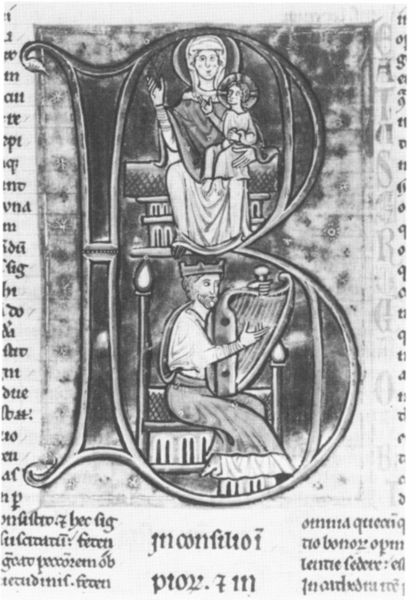
Titel: Psalter mit Glossen von Alexander Neckham
Institution: Oxford, Bodleian Library
Schlagwörter: gott, hand, himmel, mann, sitzen, fenster, frau, hut, hüte, kopfbedeckungen, schwarz, stuhl, weiss, zeichnung, dach, schleier, bart, mütze, mützen, bibel, sessel, sitzend, kind, mutter, musik, krone, rechts, kopfbedeckung, schrift, sitz, perspektive, haltung, könig, thron, kopftuch, detail, inschrift, musikinstrument, musizieren, sitzt, bett, schoß, buch, druck, jungfrau, illustration, text, zeitung, buchstabe, beschriftung, initiale, bleistift, insignie, pergament, heiligenschein, singen, christus, jesus, jesus christus, mittelalter, bedeutungsperspektive, heilige, laute, harfe, lyra, heilig, maria, david, madonna, mutter gottes, leier, fraktur, letter, altdeutsch, kapitel, säugling, erlöser, taxt, gottesmutter, schreibschrift, latein, jesuskind, buchmalerei, psalm, emaille, mama, messias, gottessohn, minuskel, sohn gottes, unsere liebe frau, heiloge, heilige maria, christkind, illumination, buchkunst, babay, madonna mit dem kind, r, b, 7, omnia, priv, prov, littera, christkönig, illustreation, nachkommen, heilland, erretter, jesus von nazaret, gottesgebärerin, maria von nazaret, alma mater